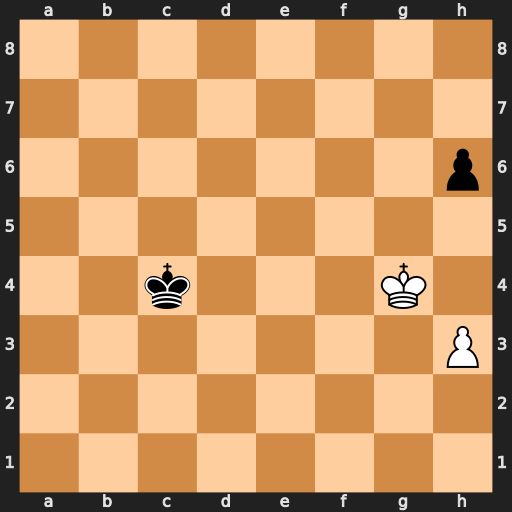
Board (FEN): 8/8/7p/8/2k3K1/7P/8/8
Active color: w
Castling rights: -
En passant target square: -
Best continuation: Kh5 Kd5 Kxh6 Ke6 Kg6 Ke7 Kg7